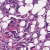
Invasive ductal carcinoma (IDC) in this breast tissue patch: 1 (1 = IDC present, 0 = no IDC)